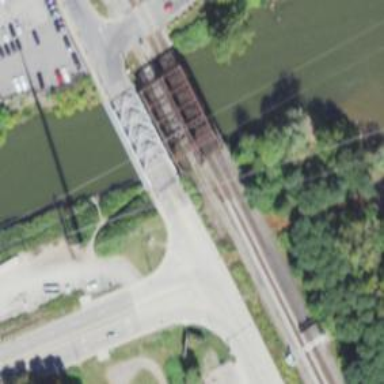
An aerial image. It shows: Railway bridge with truss structure.